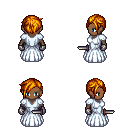
a pixel art fantasy rpg character, female body template, human, dark skin, underdress, teal pants, dark blonde pixie cut hairstyle, metal gloves, black shoes, dagger, four views (front, back, left, right), 2x2 character sprite sheet, small pixel art, hard edges, no anti-aliasing